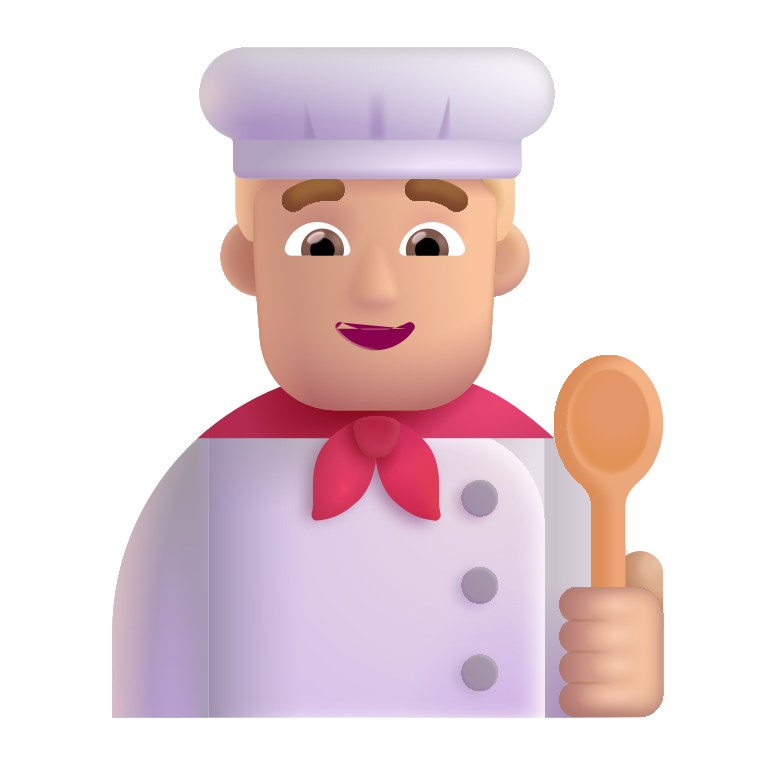
man cook color  light